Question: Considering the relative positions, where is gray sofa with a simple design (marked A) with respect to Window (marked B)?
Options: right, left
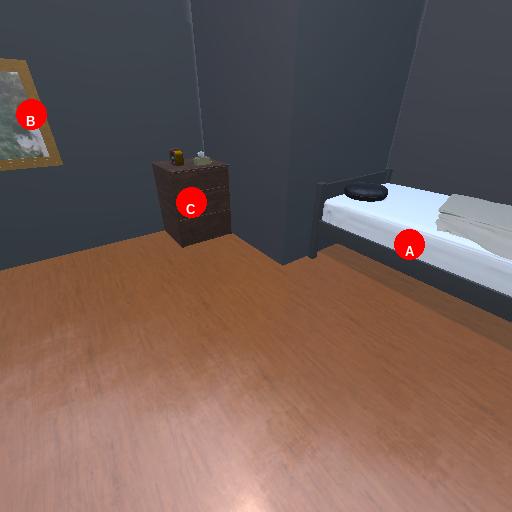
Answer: right